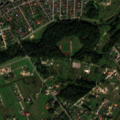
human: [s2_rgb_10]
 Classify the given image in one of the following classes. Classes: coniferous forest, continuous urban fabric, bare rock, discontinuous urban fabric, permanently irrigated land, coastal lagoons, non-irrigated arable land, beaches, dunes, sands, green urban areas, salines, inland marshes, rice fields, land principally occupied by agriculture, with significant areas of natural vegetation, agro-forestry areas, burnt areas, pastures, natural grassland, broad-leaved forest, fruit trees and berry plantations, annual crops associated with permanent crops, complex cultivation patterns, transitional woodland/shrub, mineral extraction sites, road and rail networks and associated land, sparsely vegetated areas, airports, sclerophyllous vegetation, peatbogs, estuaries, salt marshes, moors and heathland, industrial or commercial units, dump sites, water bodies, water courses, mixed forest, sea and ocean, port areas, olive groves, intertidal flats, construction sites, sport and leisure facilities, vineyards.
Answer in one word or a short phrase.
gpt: discontinuous urban fabric, road and rail networks and associated land, green urban areas, complex cultivation patterns